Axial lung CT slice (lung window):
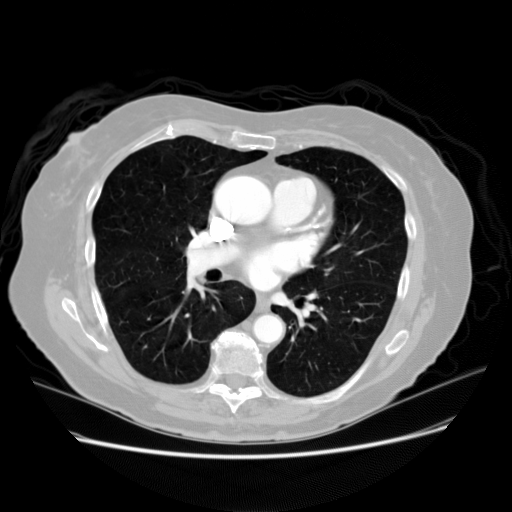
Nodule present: no